Milling tool wear sample.
Tool blade image: 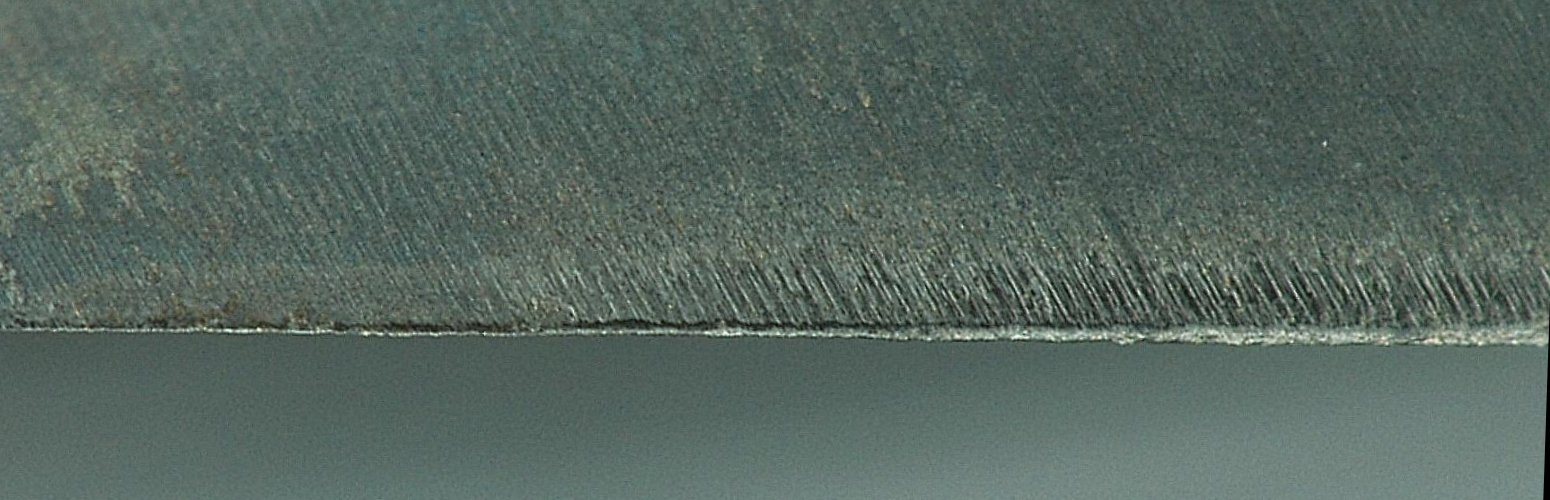
Chip image: 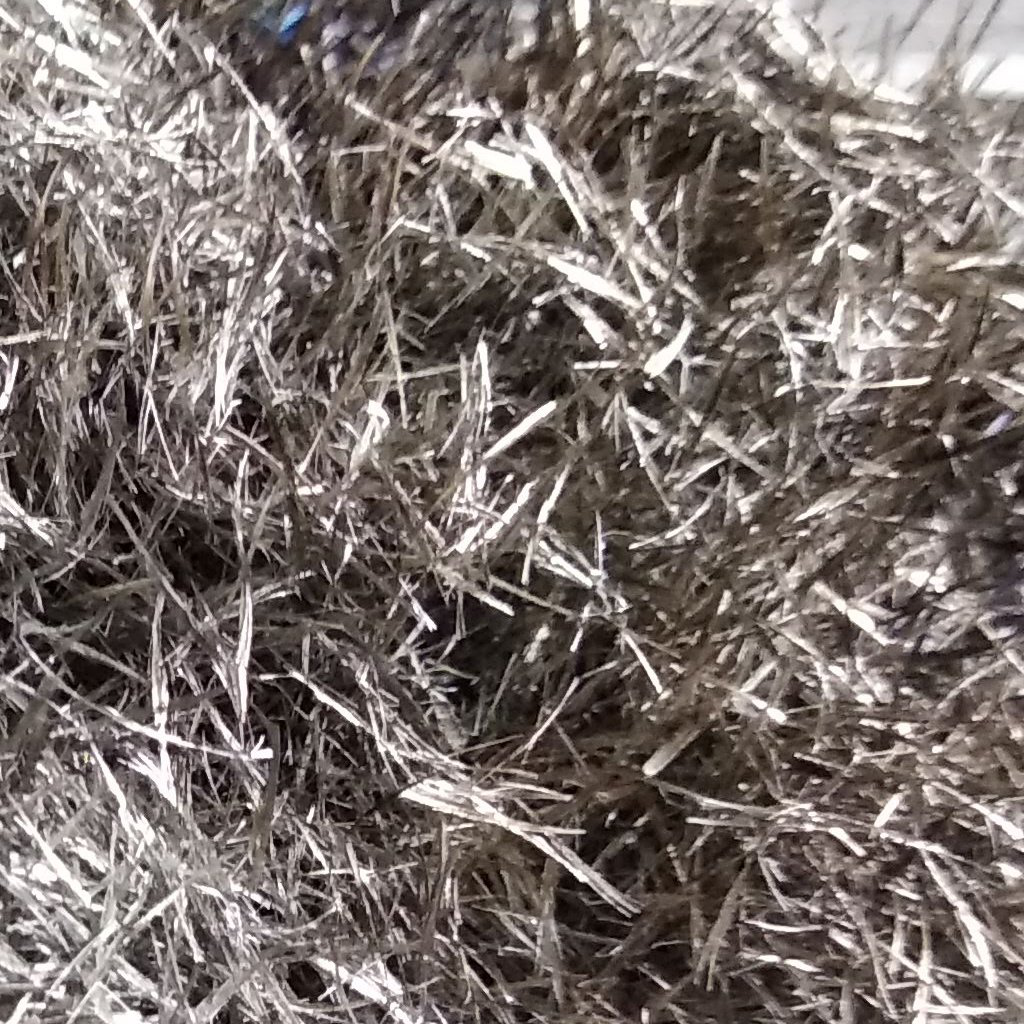
Workpiece image: 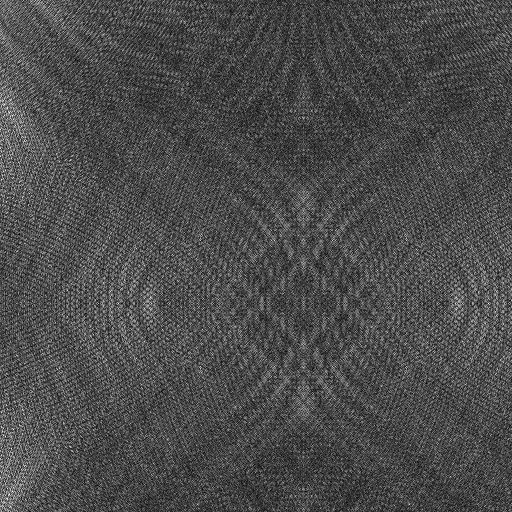
Tool wear state: sharp
Gaps: 0
Flank wear: 40.78
Overhang: 13.19
Force-signal Mel-spectrograms (X, Y, Z axes): 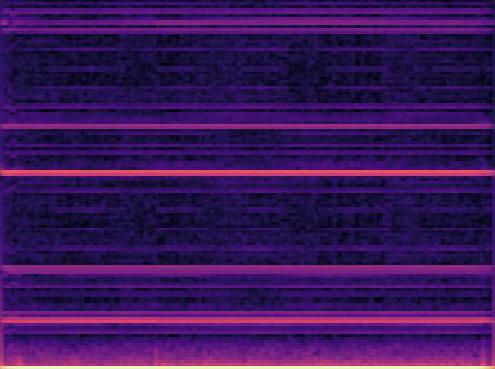 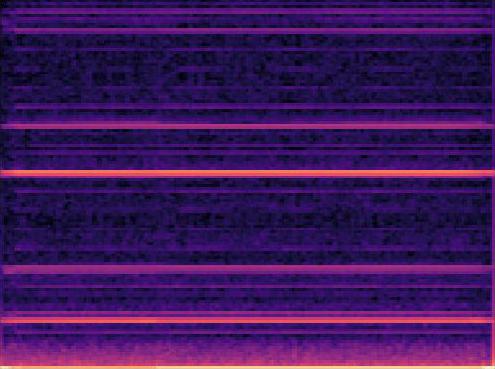 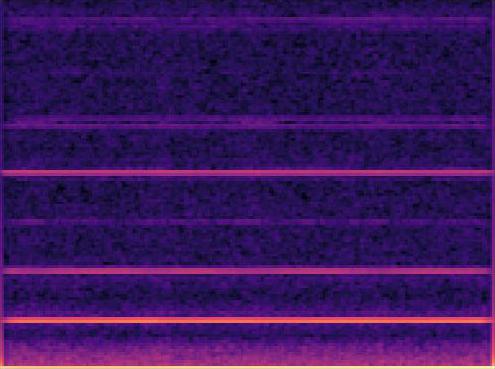
Force-signal scalograms (X, Y, Z axes): 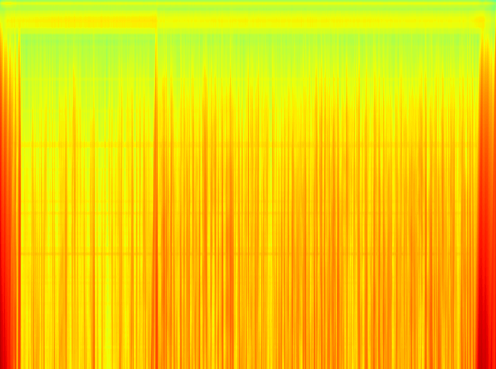 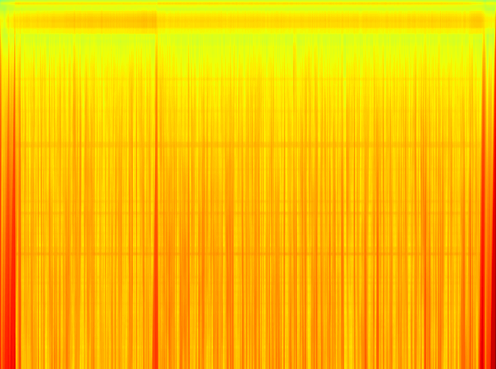 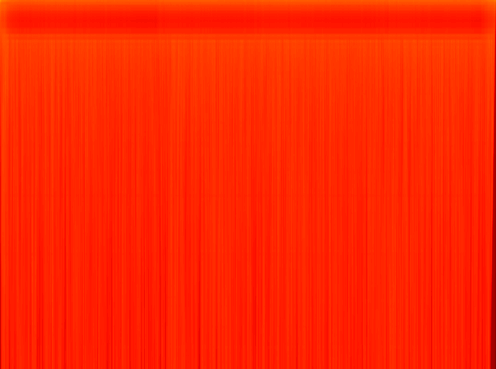
Force phase: initial_break_in_wear